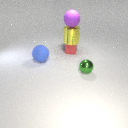
small green metal sphere to the right of large blue rubber sphere